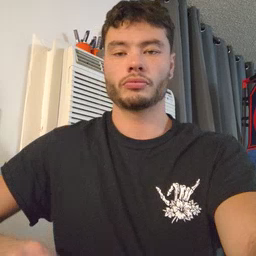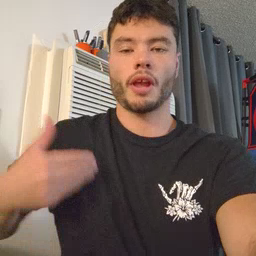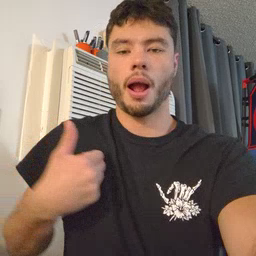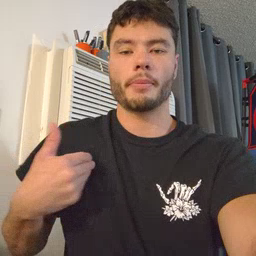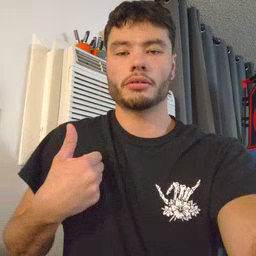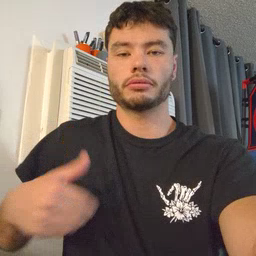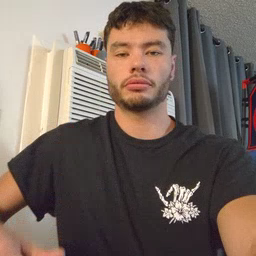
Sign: animal